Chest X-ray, PA view. Patient: 61 years old, sex F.
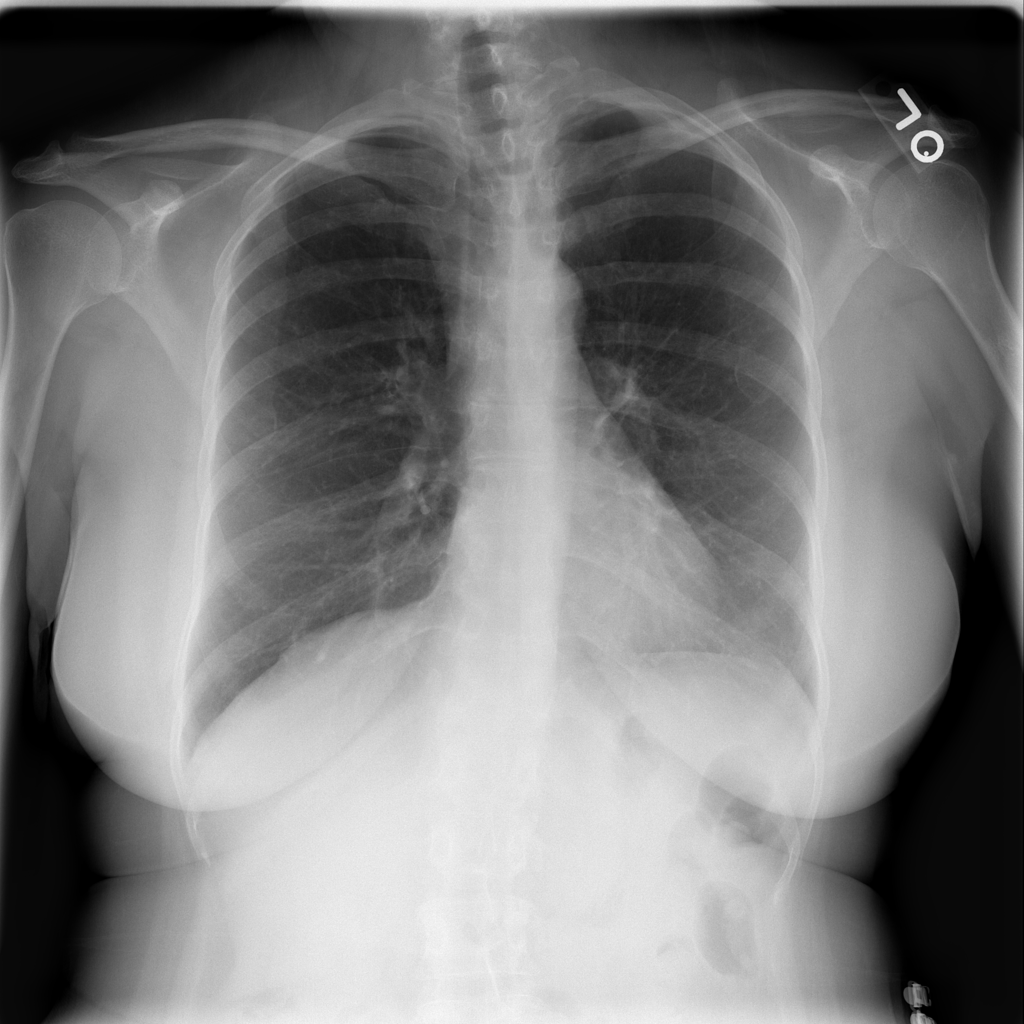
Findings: No Finding